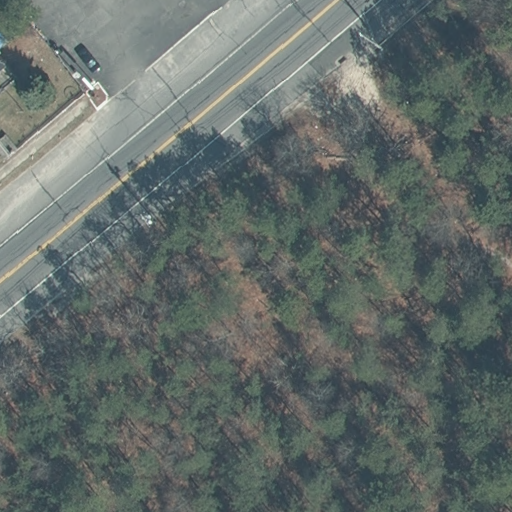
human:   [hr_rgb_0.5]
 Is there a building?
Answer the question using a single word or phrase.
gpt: yes

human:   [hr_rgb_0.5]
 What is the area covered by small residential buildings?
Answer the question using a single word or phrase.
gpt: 0m2

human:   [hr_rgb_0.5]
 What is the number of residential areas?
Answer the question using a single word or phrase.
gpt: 1

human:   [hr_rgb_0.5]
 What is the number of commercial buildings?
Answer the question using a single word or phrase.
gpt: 1

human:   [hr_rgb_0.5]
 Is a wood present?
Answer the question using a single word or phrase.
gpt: yes

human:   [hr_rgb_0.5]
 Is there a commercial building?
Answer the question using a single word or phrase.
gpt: yes

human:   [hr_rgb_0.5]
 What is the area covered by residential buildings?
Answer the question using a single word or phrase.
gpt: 0m2

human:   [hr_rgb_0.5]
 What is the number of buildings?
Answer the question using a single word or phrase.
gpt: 1

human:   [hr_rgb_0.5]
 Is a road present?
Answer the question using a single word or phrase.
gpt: yes

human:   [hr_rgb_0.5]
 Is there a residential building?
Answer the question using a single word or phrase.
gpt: no

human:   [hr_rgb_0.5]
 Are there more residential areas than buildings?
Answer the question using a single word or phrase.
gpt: no

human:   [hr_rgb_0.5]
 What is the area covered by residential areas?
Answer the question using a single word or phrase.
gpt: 10656m2

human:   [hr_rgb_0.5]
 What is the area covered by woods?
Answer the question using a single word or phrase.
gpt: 1283m2

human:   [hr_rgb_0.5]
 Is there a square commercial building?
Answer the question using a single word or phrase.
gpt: no

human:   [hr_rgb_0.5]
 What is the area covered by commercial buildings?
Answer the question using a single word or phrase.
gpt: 256m2

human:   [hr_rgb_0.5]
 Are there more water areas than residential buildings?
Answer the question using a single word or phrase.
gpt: no

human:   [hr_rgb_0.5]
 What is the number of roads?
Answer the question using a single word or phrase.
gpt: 1

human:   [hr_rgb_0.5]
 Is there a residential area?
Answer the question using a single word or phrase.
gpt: yes

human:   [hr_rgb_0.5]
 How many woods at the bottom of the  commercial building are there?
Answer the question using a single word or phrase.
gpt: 0

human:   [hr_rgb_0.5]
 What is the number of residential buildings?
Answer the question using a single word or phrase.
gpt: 0

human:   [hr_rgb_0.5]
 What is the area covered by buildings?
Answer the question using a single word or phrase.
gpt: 256m2

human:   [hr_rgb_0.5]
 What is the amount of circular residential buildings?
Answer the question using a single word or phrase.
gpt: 0

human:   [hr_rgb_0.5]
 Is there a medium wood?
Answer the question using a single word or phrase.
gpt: no

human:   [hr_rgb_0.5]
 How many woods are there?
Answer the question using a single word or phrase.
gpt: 1

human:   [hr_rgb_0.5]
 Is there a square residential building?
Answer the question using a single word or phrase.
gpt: no

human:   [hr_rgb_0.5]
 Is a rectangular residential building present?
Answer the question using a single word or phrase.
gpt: no

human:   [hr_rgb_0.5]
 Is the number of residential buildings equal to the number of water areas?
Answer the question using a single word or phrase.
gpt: yes

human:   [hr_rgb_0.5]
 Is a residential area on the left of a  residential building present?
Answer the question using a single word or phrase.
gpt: no

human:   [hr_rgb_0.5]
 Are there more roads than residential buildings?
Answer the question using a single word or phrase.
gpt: yes

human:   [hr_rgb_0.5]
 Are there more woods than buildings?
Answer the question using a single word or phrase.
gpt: no

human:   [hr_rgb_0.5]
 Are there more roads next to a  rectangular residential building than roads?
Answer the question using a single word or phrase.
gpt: no

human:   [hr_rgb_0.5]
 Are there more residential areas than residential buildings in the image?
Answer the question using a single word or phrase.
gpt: yes

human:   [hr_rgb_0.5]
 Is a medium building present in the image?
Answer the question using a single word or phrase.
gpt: yes

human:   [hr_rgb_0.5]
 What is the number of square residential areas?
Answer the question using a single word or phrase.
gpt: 0

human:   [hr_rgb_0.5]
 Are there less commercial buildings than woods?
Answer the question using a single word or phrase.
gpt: no

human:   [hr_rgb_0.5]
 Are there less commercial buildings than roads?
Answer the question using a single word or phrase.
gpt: no

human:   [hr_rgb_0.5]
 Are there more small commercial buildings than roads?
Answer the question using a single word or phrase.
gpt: no

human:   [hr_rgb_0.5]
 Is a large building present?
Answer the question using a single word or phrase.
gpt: no

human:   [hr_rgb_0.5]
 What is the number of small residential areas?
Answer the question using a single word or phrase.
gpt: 0

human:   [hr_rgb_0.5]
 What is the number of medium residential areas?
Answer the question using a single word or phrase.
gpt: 0

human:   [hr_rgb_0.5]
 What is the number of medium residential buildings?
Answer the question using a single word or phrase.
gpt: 0

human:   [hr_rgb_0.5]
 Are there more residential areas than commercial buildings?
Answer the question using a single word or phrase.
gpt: no

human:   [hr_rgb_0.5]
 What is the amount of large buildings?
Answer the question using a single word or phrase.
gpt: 0

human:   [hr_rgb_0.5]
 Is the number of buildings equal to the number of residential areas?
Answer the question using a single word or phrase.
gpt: yes

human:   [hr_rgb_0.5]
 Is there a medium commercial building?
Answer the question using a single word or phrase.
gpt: yes

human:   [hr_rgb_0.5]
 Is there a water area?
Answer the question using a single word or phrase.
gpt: no

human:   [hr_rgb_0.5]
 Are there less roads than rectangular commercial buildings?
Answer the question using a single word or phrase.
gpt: no

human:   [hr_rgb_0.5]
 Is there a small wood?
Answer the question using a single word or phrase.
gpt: no

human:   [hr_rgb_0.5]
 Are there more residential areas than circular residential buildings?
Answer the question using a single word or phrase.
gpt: yes

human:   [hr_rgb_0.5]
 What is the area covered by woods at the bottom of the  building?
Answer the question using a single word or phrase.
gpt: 0m2

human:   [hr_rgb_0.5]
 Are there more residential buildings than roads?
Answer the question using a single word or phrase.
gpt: no

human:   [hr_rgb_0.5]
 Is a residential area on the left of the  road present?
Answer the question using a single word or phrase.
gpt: no

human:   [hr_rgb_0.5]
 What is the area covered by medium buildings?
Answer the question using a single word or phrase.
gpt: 256m2

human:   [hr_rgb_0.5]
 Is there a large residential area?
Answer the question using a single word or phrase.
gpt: yes

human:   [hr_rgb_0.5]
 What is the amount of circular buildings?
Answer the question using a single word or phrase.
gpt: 0

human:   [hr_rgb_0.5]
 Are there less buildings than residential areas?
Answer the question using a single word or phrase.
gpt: no

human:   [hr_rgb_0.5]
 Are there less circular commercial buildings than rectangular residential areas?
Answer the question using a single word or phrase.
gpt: yes

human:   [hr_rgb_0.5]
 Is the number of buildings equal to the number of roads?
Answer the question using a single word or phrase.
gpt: yes

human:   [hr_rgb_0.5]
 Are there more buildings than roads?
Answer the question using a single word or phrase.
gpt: no

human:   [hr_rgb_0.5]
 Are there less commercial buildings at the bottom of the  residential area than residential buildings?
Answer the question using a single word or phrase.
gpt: no

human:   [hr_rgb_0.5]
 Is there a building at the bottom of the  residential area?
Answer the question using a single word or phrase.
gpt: yes

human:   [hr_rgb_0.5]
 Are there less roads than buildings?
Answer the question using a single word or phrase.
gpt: no

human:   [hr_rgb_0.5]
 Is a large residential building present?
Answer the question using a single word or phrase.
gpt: no

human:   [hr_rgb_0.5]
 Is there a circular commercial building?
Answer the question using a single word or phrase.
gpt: no